Question:
So I get these errors just when I was uploading the app in appstore. Please click Image Tag if the image does not load.
I would like to know if we can bypass the ipad multitasking support orientation requirements?
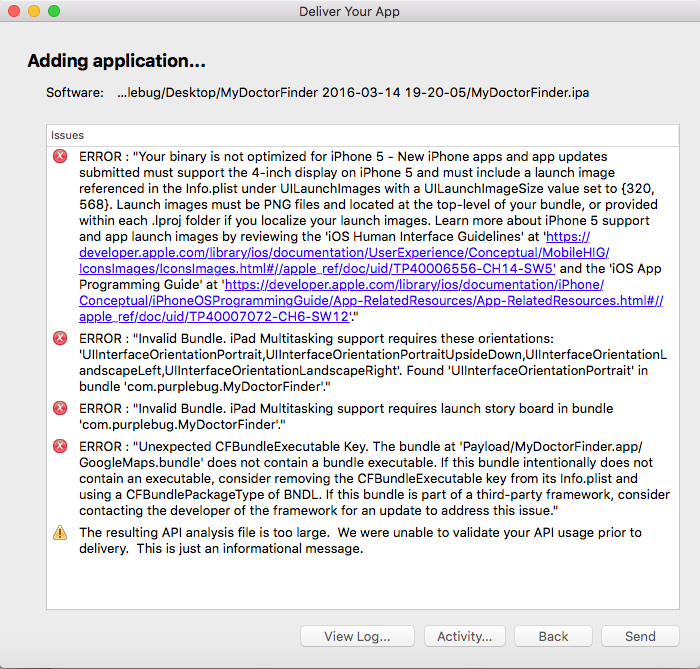
Answer: iPad Multitasking support requires all the orientations but you can opt it out by below step:
just add 'UIRequiresFullScreen' key in '.plist' file of project and set the Boolean value 'YES'.
open project '.plist' file using text editor and below lines:
'''
<key>UIRequiresFullScreen</key>
<true/>
'''